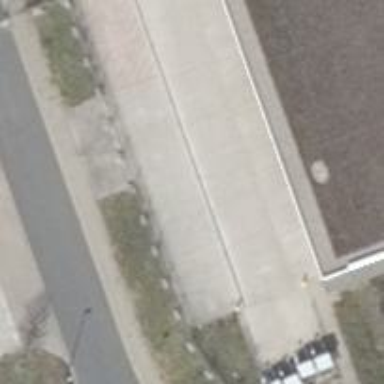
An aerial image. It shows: Concrete driveway designated as service road.